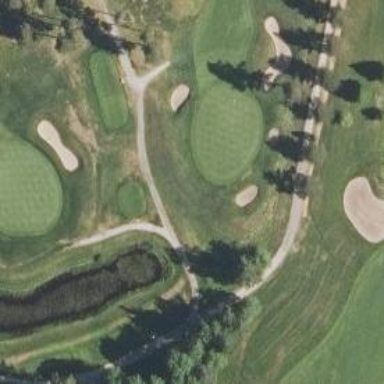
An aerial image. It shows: Path for both roads and golfers.